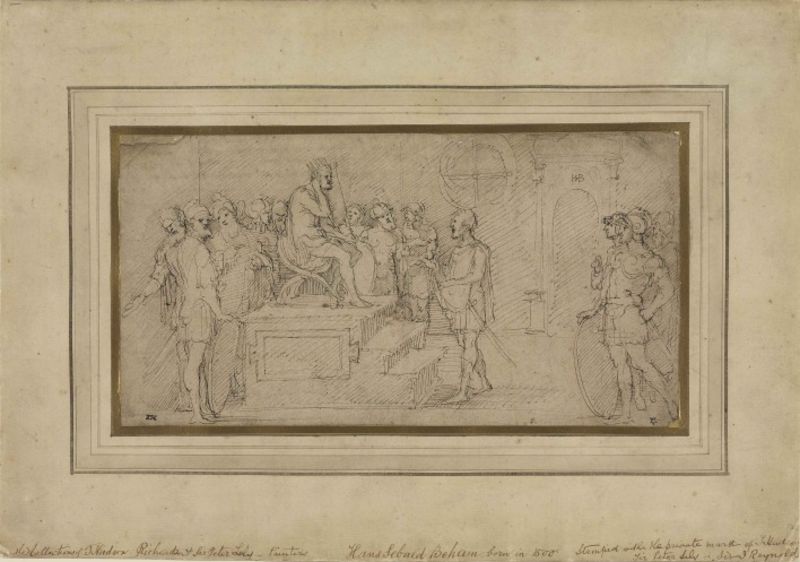
Titel: Der römische Gesandte Popilius Lenas vor dem Syrerkönig Antiochos Epiphanes
Künstler: Sebald Beham
Standort: Karlsruhe
Institution: Staatliche Kunsthalle Karlsruhe
Schlagwörter: akt, dunkel, feder, fuß, gruppe, hand, held, mann, nackt, umhang, weiß, menschen, sitzen, braun, fenster, frau, grau, hell, mund, männer, profil, raum, reden, schwarz, skizze, stuhl, szene, säule, tür, zeichnung, zimmer, blick, schloss, tuch, beige, gespräch, menge, versammlung, bart, bärte, gericht, wand, architektur, arm, barock, blass, diener, mensch, rahmen, sockel, stehen, stein, bild, gelehrte, hände, innenraum, gold, haare, pose, sessel, sitzend, blatt, bühne, krone, locke, locken, renaissance, rund, umrandung, beine, perücke, bein, schrift, papier, ecke, modell, rahmung, sitz, bogen, man, stab, studie, leer, grafik, graphik, vergilbt, hof, türe, empore, rand, saal, sepia, figuren, rundbogen, querformat, treppe, treppen, gefolge, kaiser, könig, lanze, soldaten, thron, tafel, sprechen, seitenansicht, sitzt, stufe, stufen, podest, fein, tor, umriss, halle, eingang, schild, antike, philosoph, buch, denken, rechteck, rundfenster, torbogen, linie, umrahmung, druck, schraffur, radierung, schrafur, schilder, schwarzweiß, schwert, schwerter, text, uniform, soldat, beschriftung, denker, volk, schraffiert, bleistift, napoleon, degen, helm, herrscher, trohn, tron, hauben, entwurf, ritter, verhandlung, rüstung, altar, rom, flecken, römer, wappen, helme, singen, antik, griechen, krieger, empfang, rechteckig, bittsteller, antikisierend, diskussion, fleckig, hochsitz, speer, hans, ankunft, gerahmt, david, zeihnung, bitte, zuhörer, handschrift, zepter, szepter, römisch, zeichung, horatier, erhöht, richten, schilde, rüstungen, podium, scherenstuhl, sokrates, urteil, rembrand, vortrag, römisches reich, ankläger, kaste, anhören, debatte, anhörung, beien, passpartou, 3, #, bh, scjwert, kònig, schile, philosophisches gespräch, mann erhöt, qeuerformat, 'raum, unoiform, bild rahmen zeichnung, legionät, verhandlulng, ringang, schriffur, gericht stuhl antike, h + b, thronzeichnung, königkrone, sksk